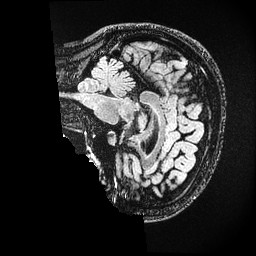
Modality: FLAIR
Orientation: sagittal
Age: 36
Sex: female
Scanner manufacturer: ge
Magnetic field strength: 3 T
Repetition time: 4.802 s
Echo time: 0.1159 s